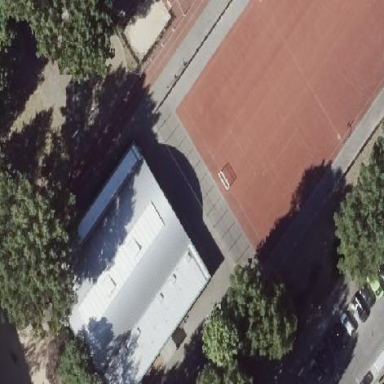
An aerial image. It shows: Sports centre building.